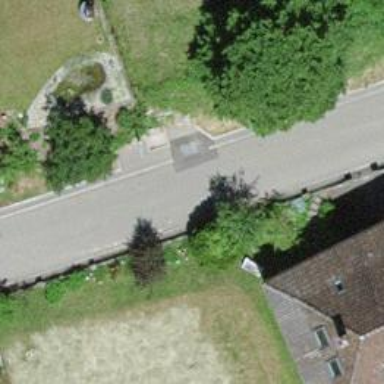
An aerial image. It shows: Paved residential road.